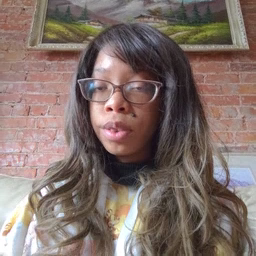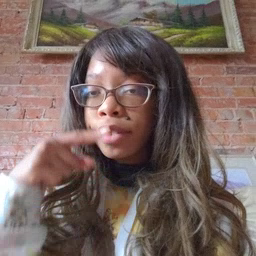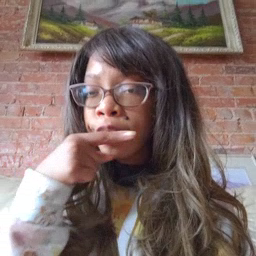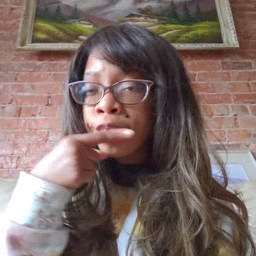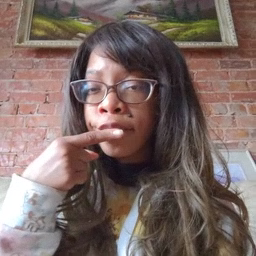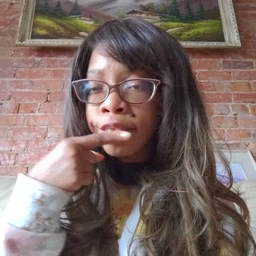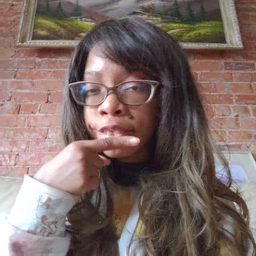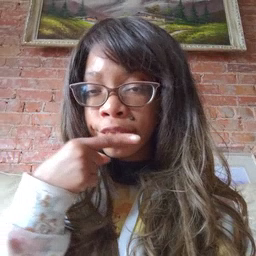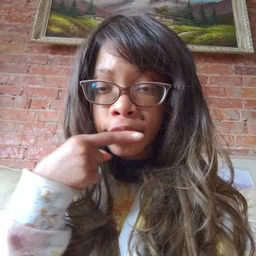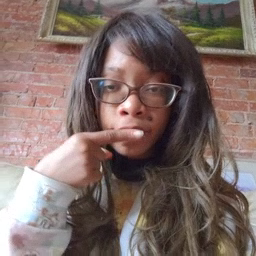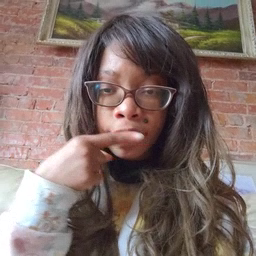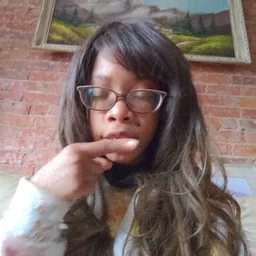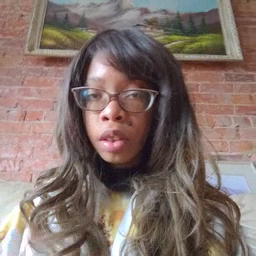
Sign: toothbrush